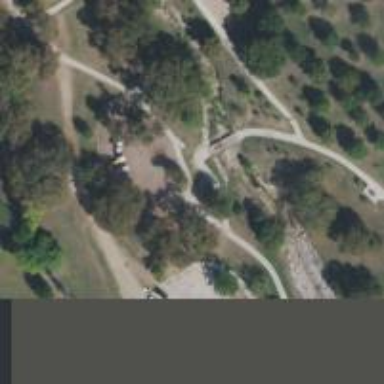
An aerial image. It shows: Path leading to bridge.